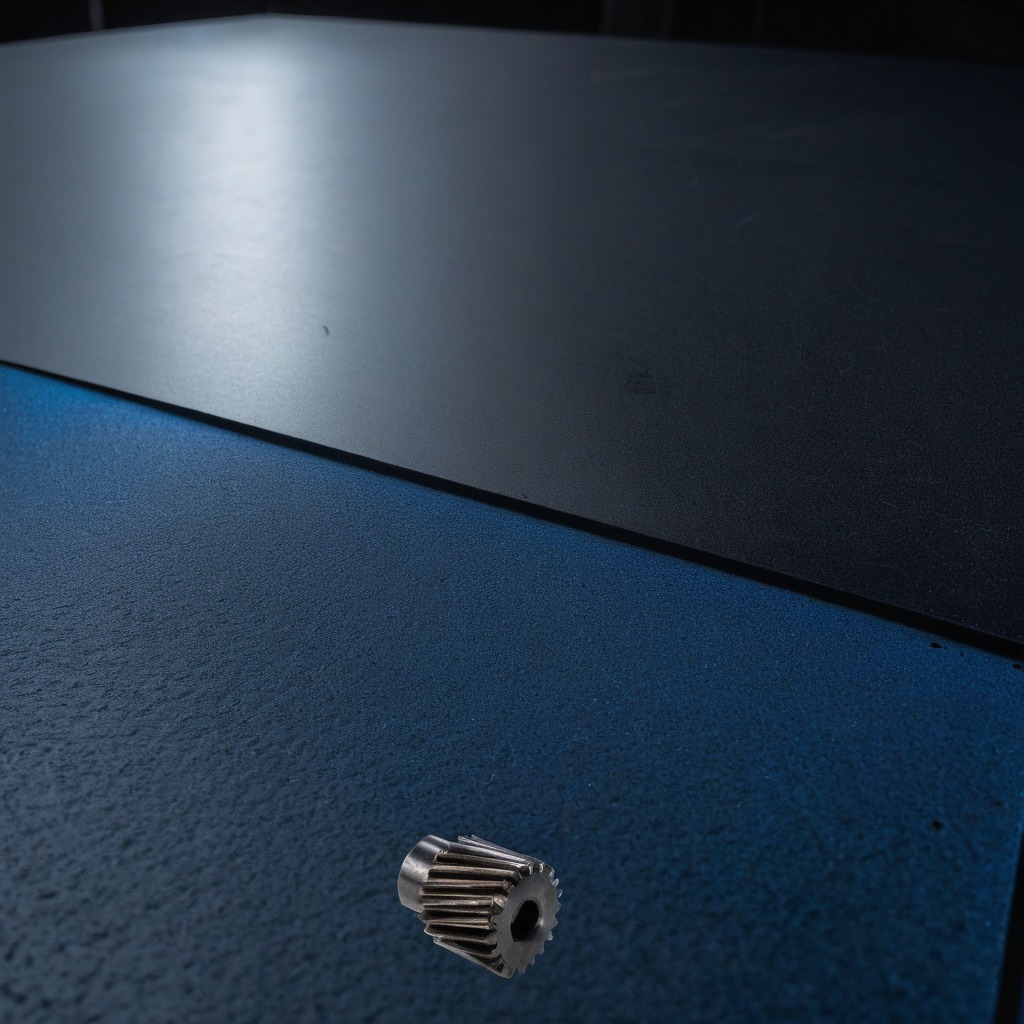
A steel gear with teeth is lying on a clean granite tabletop covered with a blue rubber mat inside a workshop at night dim ambient light soft shadows worn but beneath the mat